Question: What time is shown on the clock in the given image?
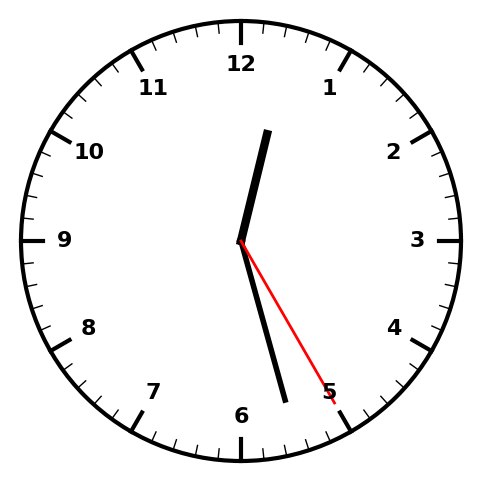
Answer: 12:27:25